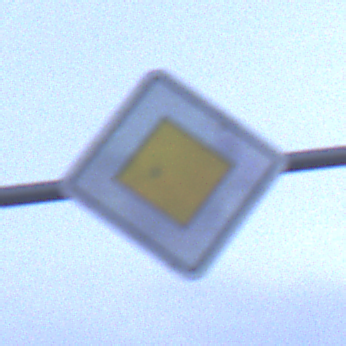
Verkehrszeichen: Vorfahrtsstrasse
Umgebung: Outdoor, Suburban
Tageszeit: SunriseSunset
Wetter: PartlyCloudy
Licht: Natural
Jahreszeit: NotSpecified
Kontrast: LowContrast